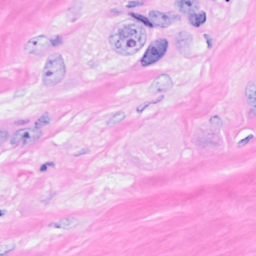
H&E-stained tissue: Breast